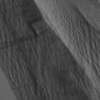
Label: not_dusty